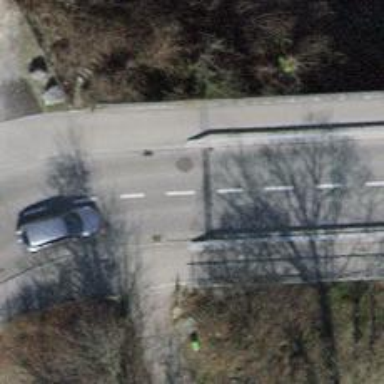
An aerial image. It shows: Tertiary road with asphalt surface passing over bridge. The road has separate sidewalks on both sides.